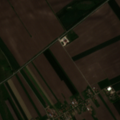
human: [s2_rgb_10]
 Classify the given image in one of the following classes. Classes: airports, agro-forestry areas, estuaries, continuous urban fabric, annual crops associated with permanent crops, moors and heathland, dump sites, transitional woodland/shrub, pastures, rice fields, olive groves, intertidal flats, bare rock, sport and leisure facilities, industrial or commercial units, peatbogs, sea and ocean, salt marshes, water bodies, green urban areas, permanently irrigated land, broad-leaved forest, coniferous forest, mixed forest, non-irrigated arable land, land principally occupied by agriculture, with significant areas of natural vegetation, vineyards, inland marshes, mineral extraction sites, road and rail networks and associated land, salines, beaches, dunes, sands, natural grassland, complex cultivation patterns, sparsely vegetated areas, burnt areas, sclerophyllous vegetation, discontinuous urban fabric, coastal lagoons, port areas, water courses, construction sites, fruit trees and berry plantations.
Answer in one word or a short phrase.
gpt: discontinuous urban fabric, non-irrigated arable land